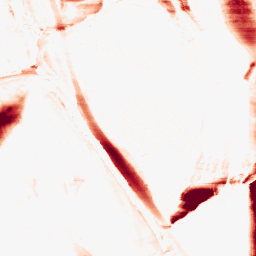
Category: morphological
Decomposition family: morphological_ellipse
Decomposition parameters: operation: opening
width: 5
height: 50
Upsampling method: cubic_catmull_rom
Upsampling parameters: scale: 4
Upsampling scale: 4